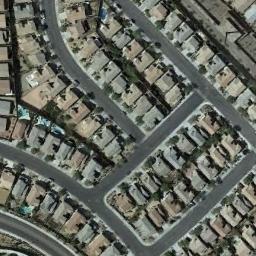
Label: residential